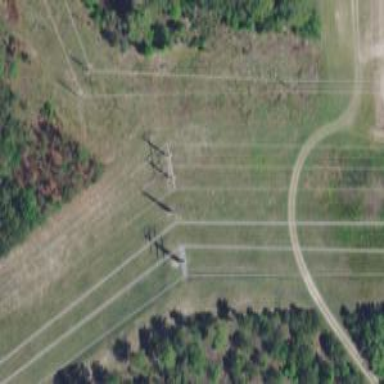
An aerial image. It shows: H-frame designed tower for power lines.